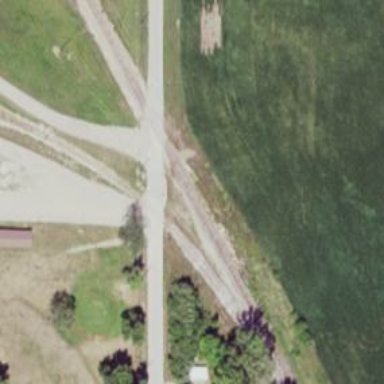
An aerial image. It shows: Railway spur service.